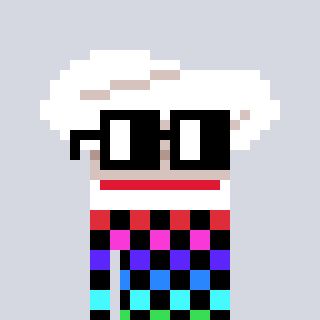
a pixel art character with square black glasses, a chef hat-shaped head and a darkbrown-colored body on a cool background